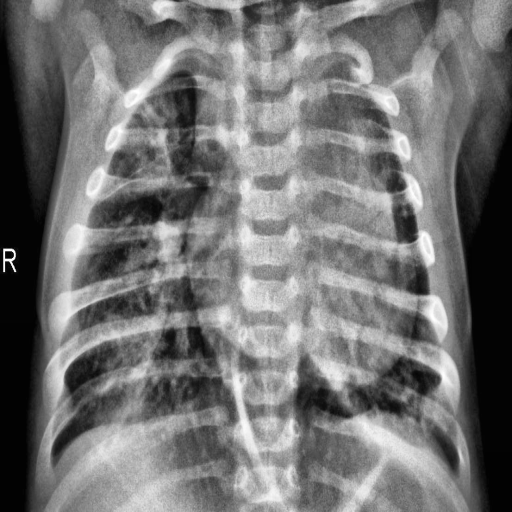
Finding: PNEUMONIA